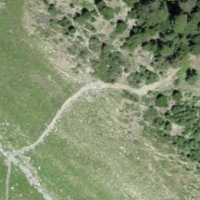
EUNIS habitat code: 23
Species observed at this site:
Crepis pyrenaica